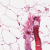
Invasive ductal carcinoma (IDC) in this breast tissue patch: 0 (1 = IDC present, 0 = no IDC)